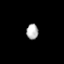
Tissue: prostate
Cell type: Fibroblasts
Senescence score: 0.8113
Nuclear area (px): 178
Mean DAPI intensity: 178.64